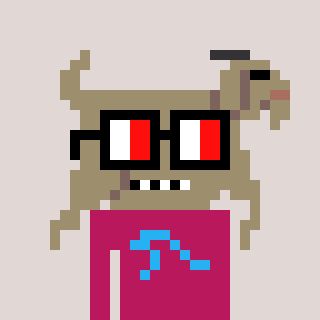
a pixel art character with square glasses with black frames and red eyes, a goat-shaped head and a darkpink-colored body on a warm background